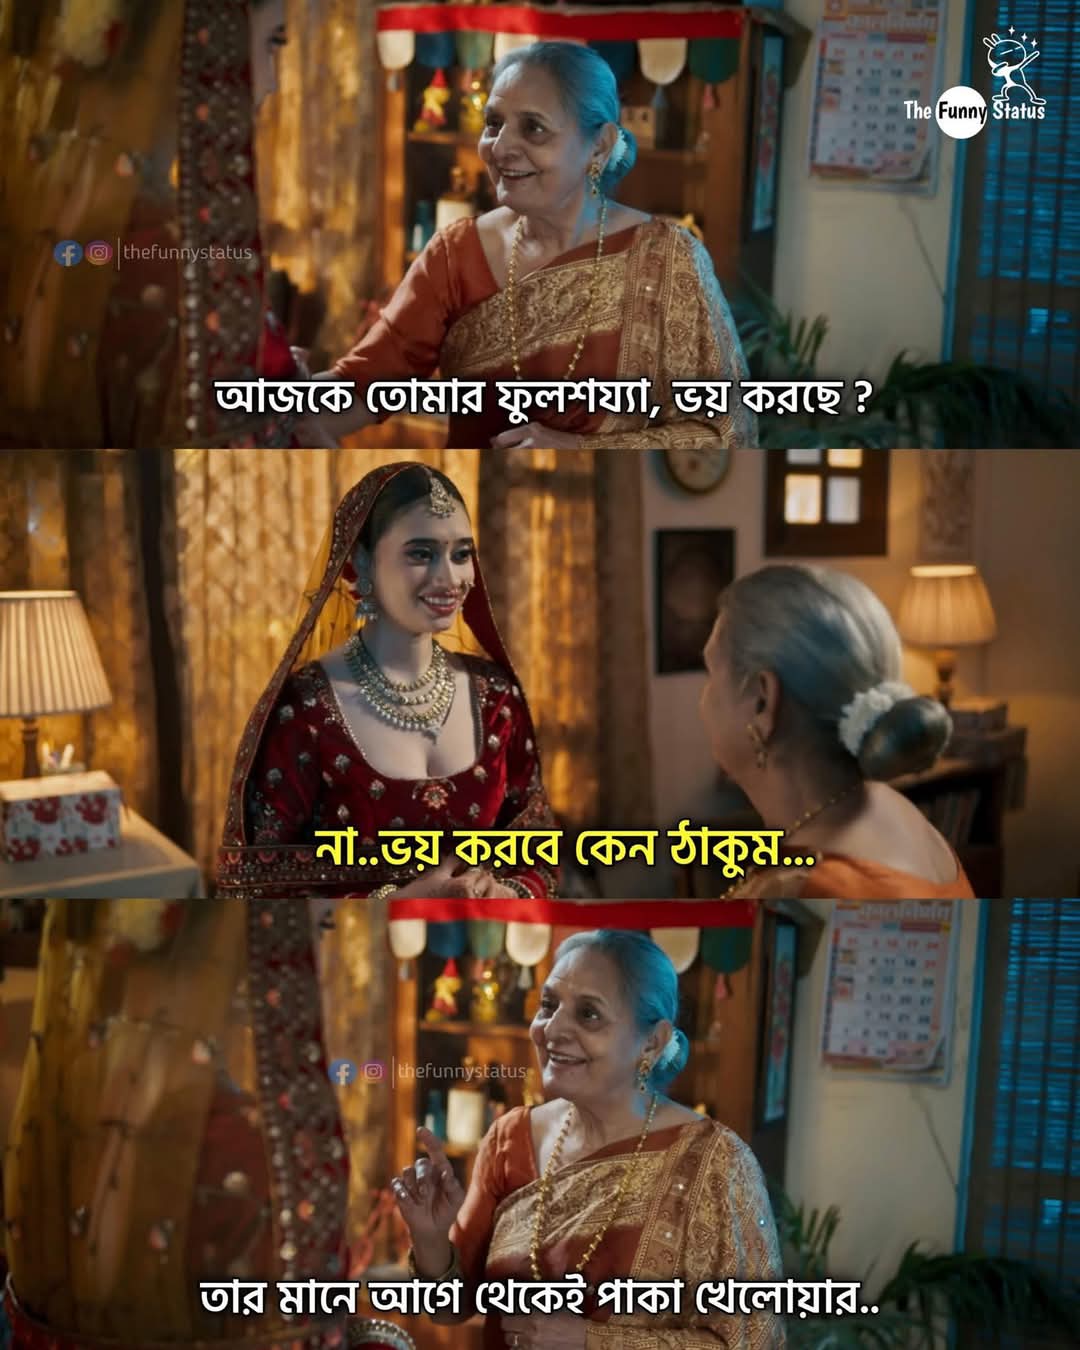
Text: আজকে তোমার ফুলশয্যা, ভয় করছে?
না..ভয় করবে কেন ঠাকুম...
তার মানে আগে থেকেই পাকা খেলোয়ার..
Label: Non Hate